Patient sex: F
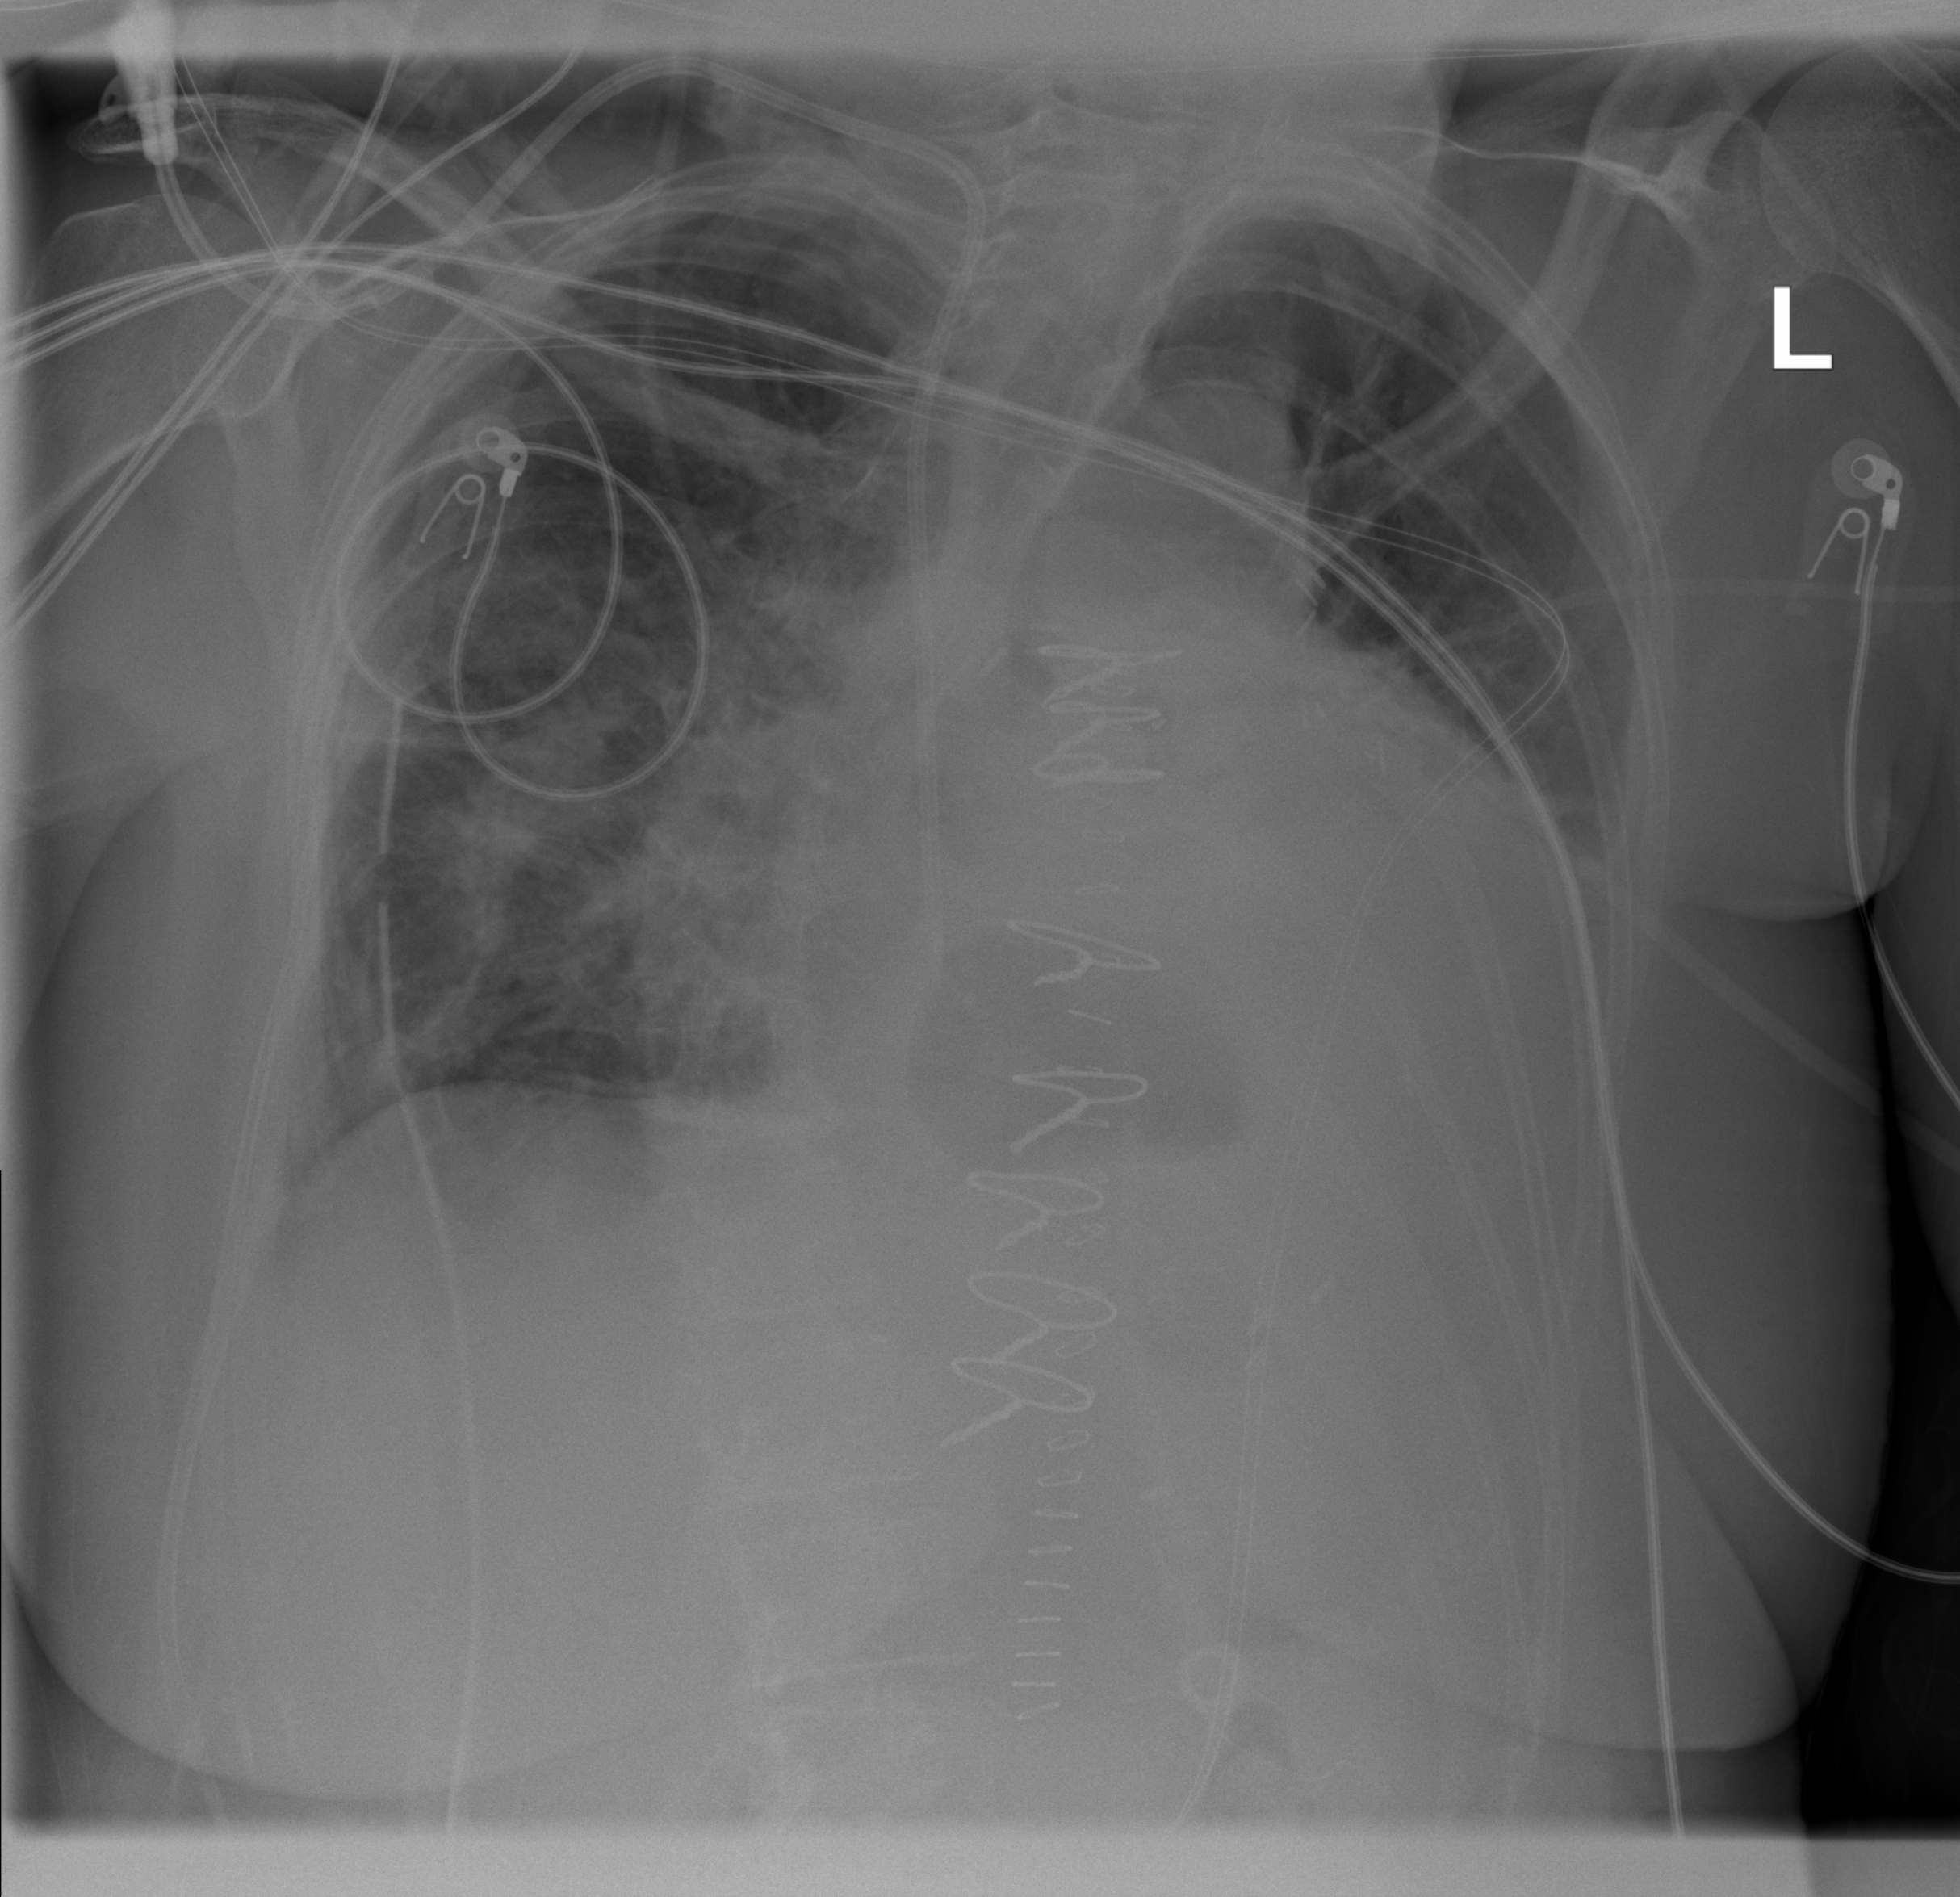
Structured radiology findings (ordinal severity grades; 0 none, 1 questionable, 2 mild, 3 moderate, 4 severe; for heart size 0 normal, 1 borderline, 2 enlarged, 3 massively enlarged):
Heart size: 2
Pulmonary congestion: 2
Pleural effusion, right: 2
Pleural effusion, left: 2
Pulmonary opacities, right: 2
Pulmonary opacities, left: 0
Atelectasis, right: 2
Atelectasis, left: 0